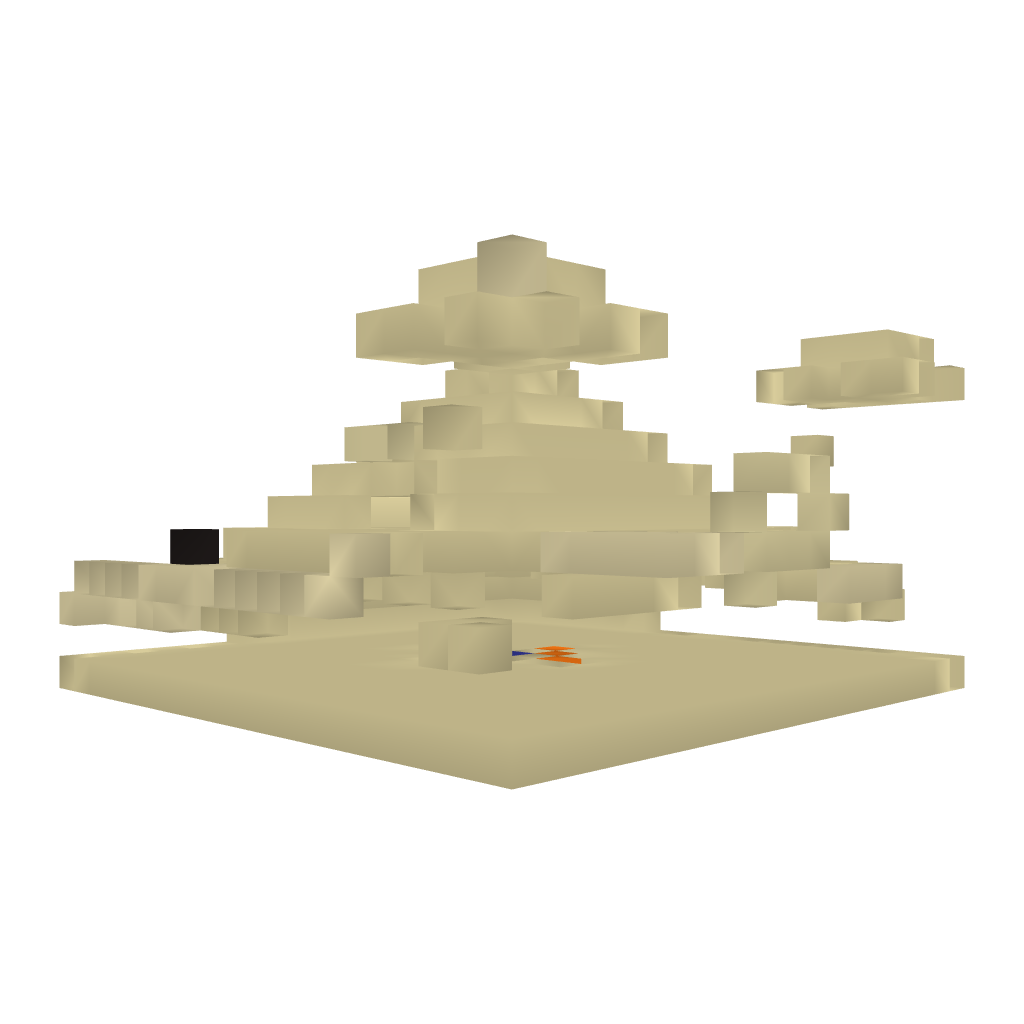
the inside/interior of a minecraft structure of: Sand Pyramid